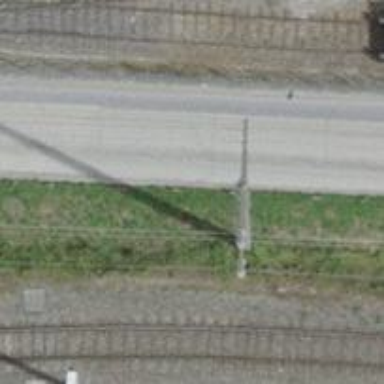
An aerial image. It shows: Concrete power pole.